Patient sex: F
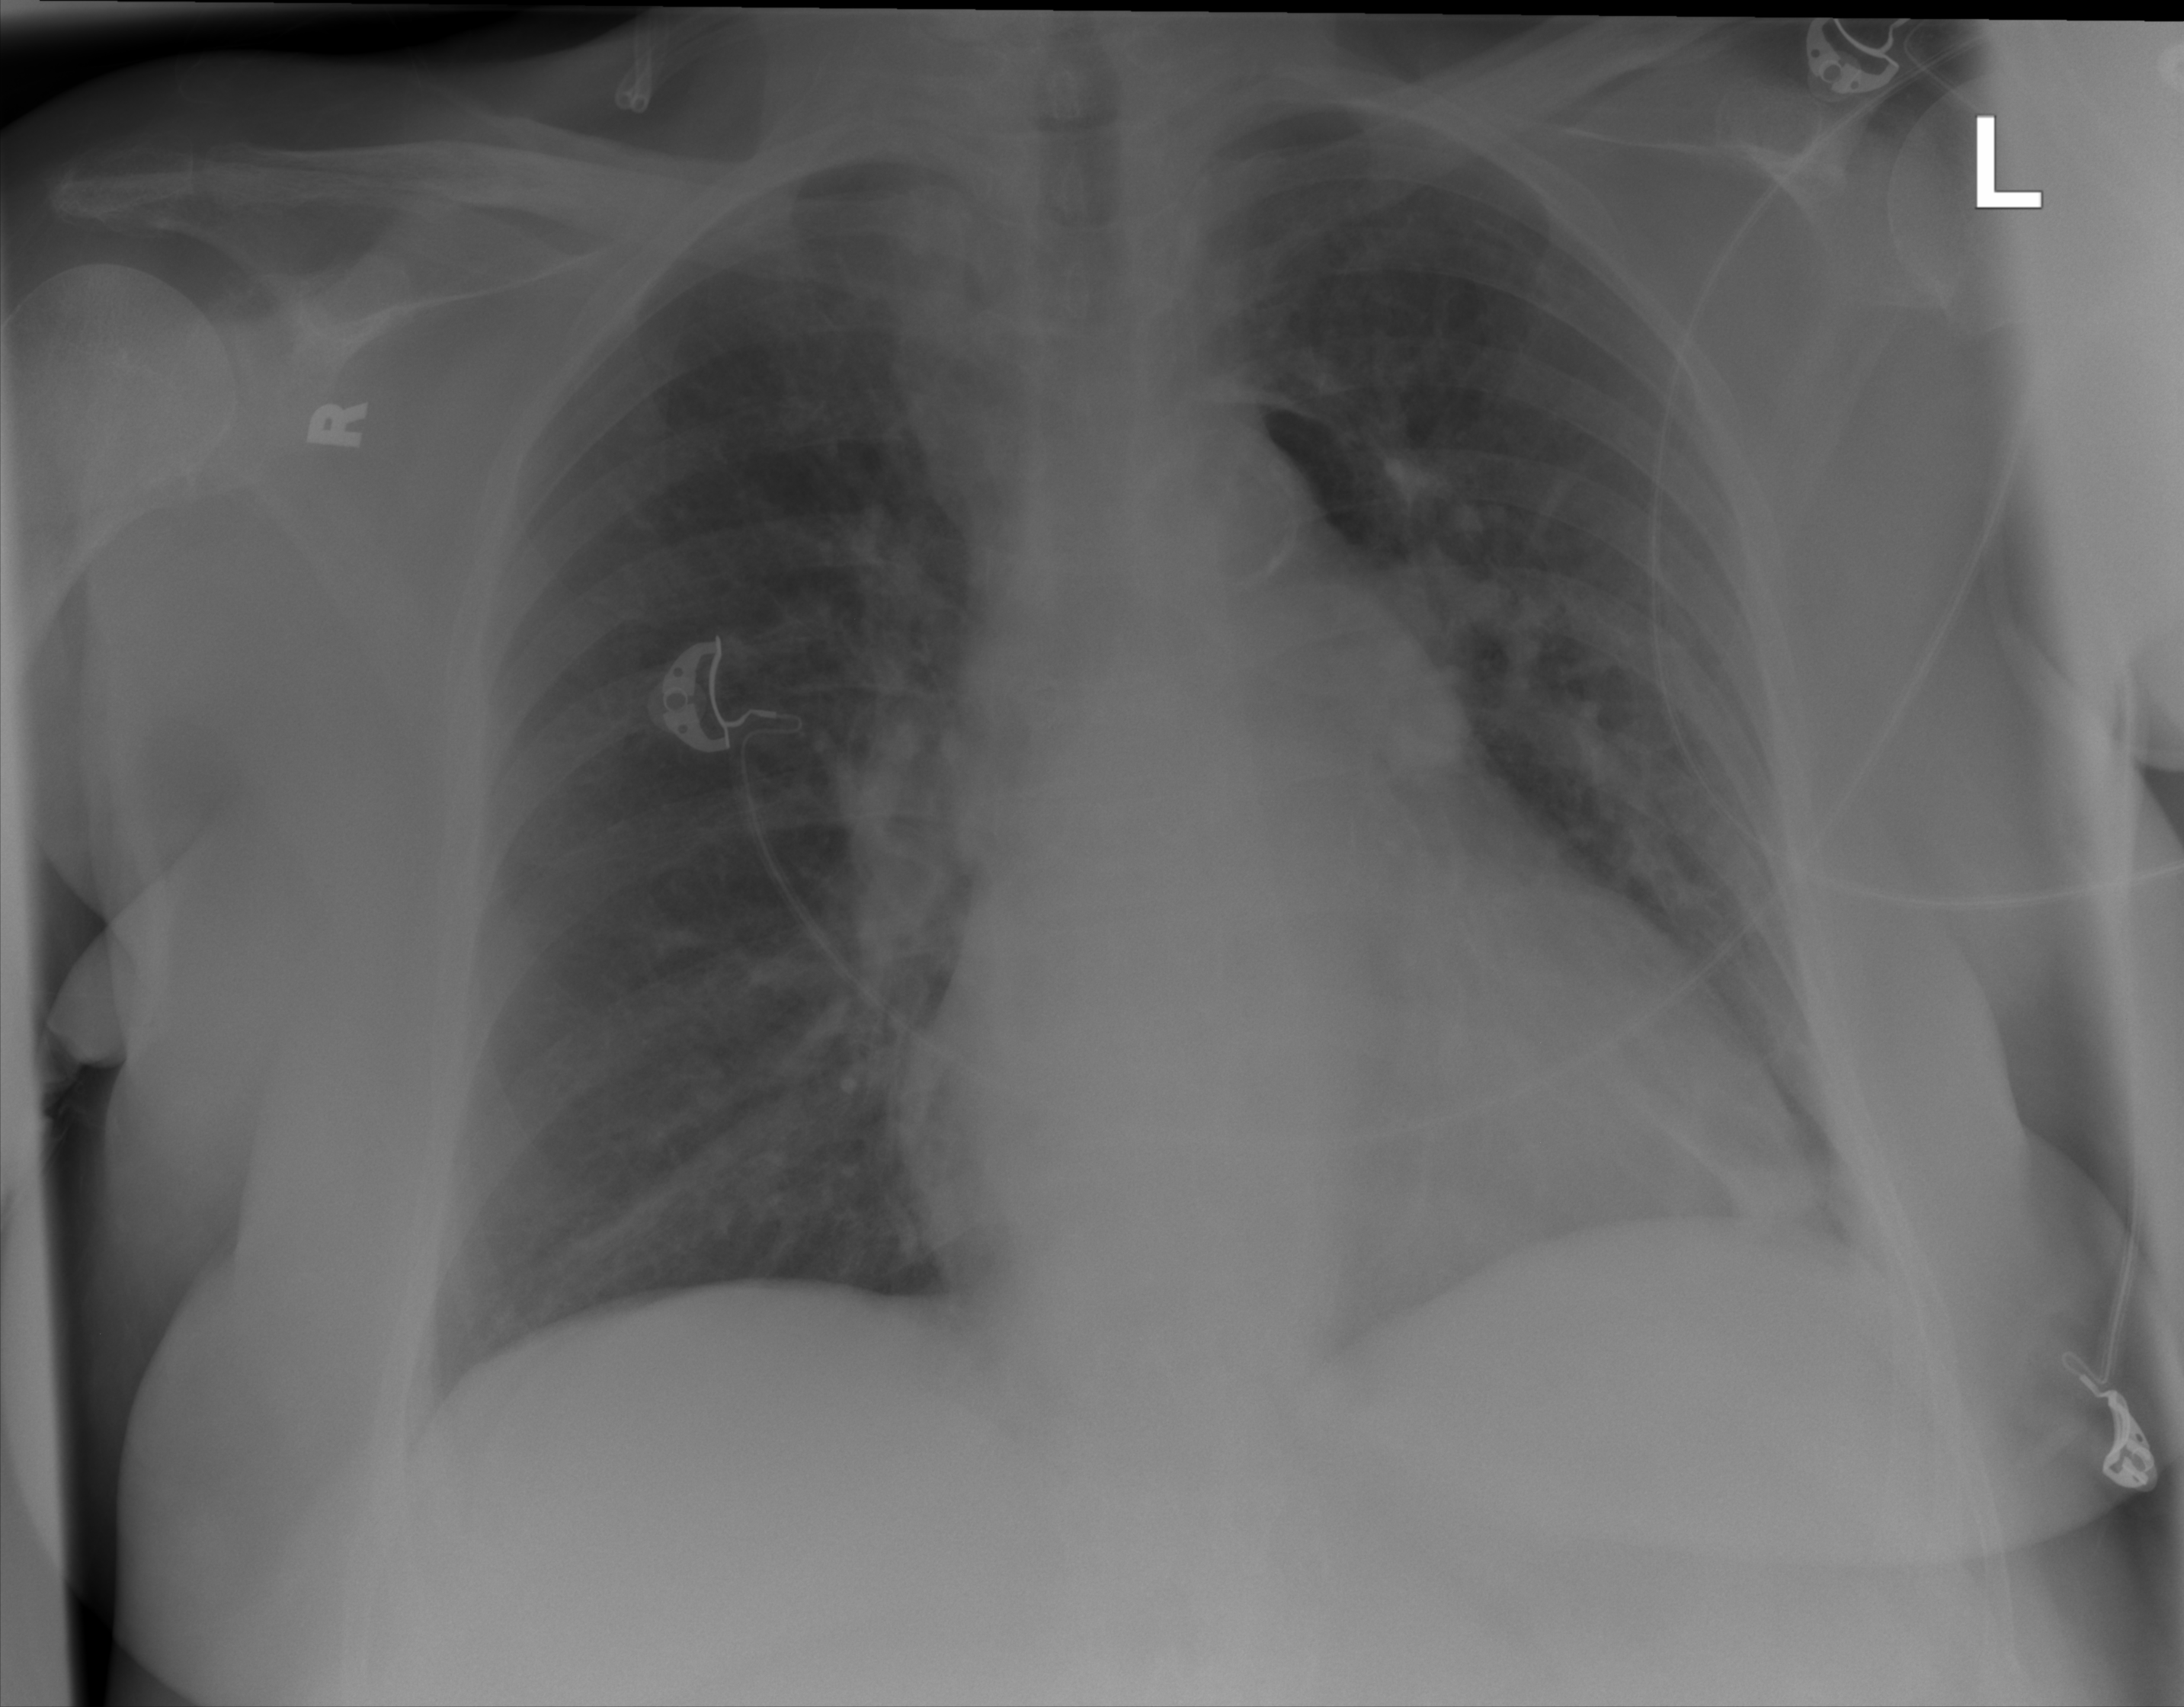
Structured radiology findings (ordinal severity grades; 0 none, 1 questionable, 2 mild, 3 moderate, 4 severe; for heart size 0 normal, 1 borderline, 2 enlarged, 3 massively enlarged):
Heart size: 1
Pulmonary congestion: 2
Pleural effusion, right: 0
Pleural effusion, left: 0
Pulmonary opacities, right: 0
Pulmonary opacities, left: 0
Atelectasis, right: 0
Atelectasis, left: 2